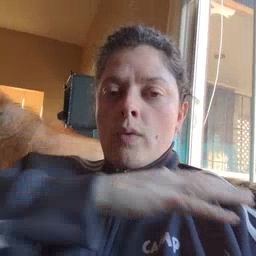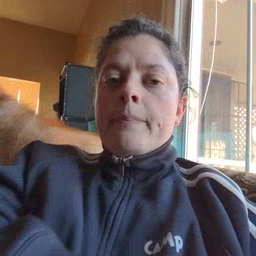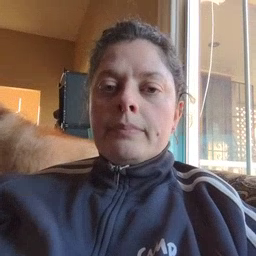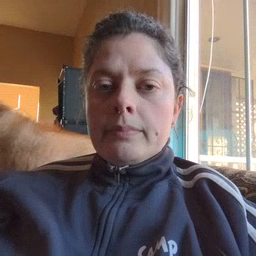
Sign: arm